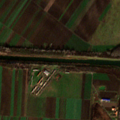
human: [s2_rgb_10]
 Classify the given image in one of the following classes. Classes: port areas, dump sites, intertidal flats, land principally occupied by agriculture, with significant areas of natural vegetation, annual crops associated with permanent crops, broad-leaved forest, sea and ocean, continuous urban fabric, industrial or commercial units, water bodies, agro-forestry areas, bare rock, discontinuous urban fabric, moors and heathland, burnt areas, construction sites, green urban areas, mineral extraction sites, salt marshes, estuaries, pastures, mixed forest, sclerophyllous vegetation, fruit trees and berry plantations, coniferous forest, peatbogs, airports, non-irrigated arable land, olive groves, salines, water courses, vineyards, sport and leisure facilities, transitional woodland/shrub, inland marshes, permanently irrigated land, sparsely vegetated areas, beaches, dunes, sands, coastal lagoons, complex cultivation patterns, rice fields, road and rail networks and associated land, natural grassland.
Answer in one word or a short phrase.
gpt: non-irrigated arable land, pastures, complex cultivation patterns, water courses